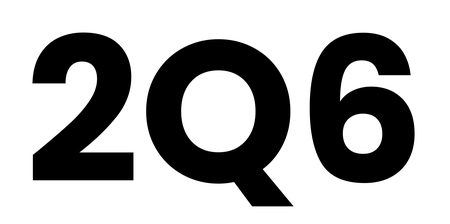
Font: Poppins-Bold